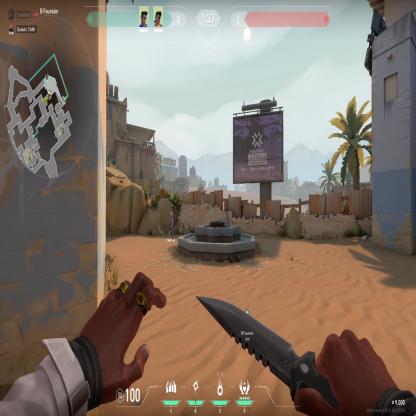
Label: teammate